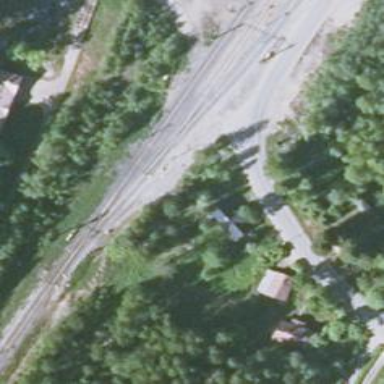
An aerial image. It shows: Rail siding with electrified contact lines.